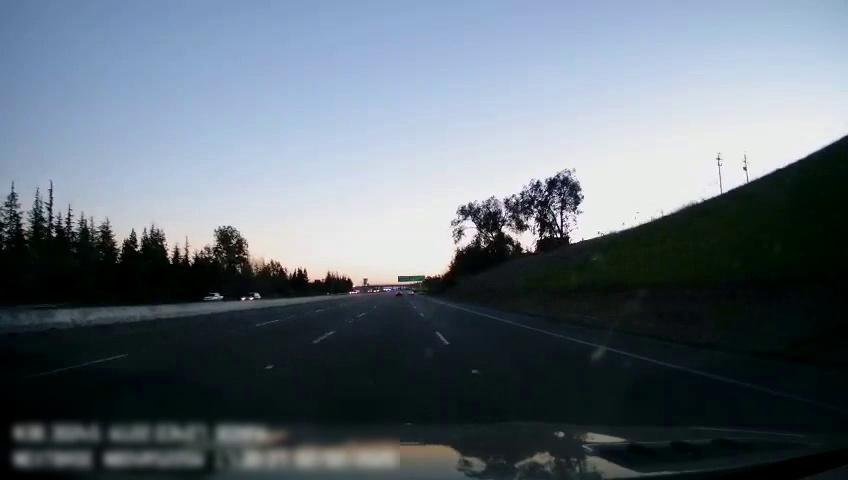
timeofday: Day
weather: Sunny
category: Drivable Space
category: Vehicles | Truck
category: Vehicles | Car
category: Lanes | Current Lane
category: Lanes | Current Lane
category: Lanes | Alternate Lane
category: Lanes | Alternate Lane
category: Traffic | Signs